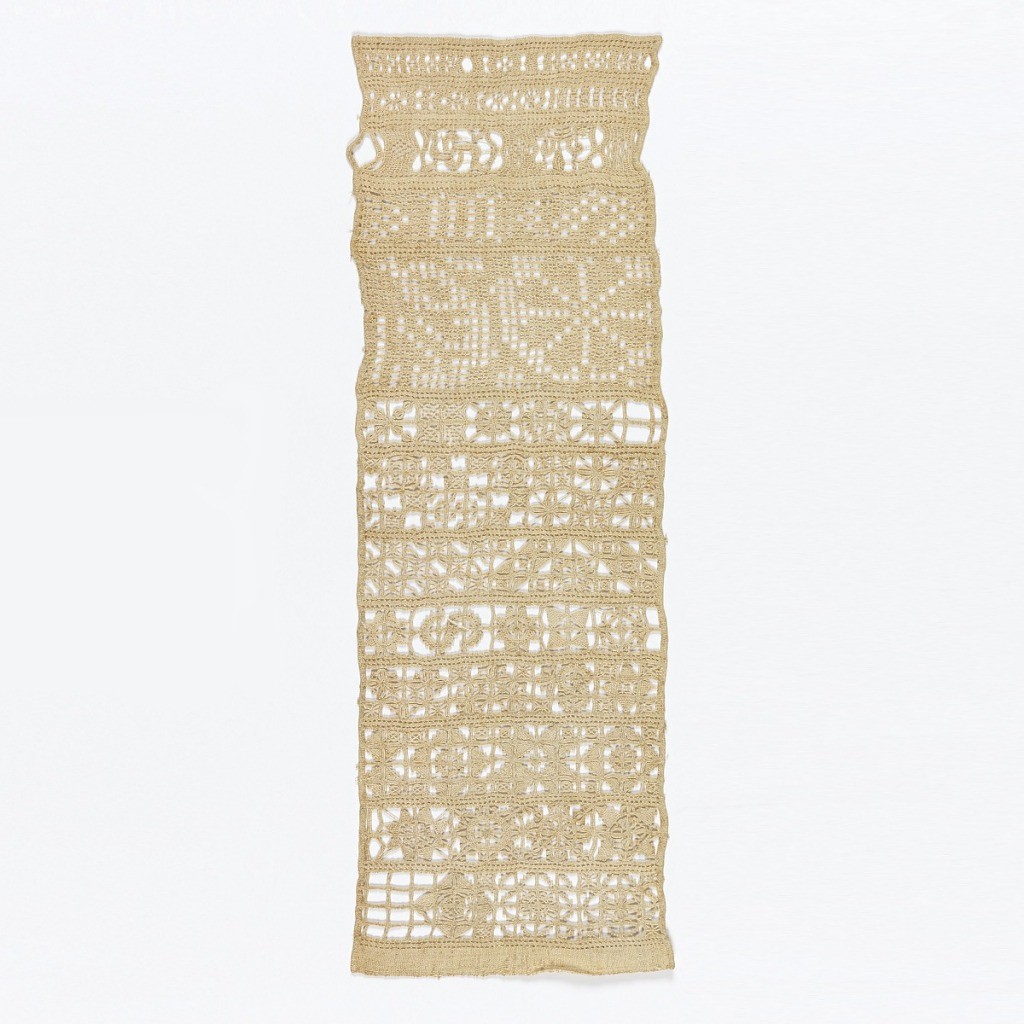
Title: Sampler
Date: mid–late 16th century
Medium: linen embroidery on linen foundation Technique: embroidered with withdrawn element work with needlemade fillings using looping and overcasting. In top three bands elements have been removed in one direction (horizontal) only.
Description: Whitework sampler
Thirteen bands of withdrawn element work with needle-made fillings.